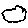
Label: cloud